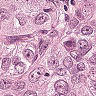
Metastatic tissue present: yes